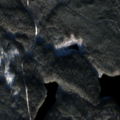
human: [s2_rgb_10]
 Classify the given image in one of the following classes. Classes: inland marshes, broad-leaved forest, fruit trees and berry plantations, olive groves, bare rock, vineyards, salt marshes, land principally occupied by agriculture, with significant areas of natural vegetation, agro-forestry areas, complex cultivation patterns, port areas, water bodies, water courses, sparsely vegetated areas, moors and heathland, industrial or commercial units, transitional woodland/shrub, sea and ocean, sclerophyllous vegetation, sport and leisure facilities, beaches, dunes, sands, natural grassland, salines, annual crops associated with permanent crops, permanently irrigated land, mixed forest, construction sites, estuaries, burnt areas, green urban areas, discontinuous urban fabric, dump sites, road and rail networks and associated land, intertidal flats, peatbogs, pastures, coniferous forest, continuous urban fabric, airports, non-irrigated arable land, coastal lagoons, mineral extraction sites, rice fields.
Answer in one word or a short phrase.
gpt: coniferous forest, mixed forest